Question:
'''
<p>This is one of the most accurate answers that is able to resolve the birthday of 29th of Feb compared to any year of 28th Feb.
</p>
<pre class=\ "lang-cs prettyprint-override">
<code>public int GetAge(DateTime birthDate)
'''
I want to develop on my display page of answers and using this tags from API for building page.
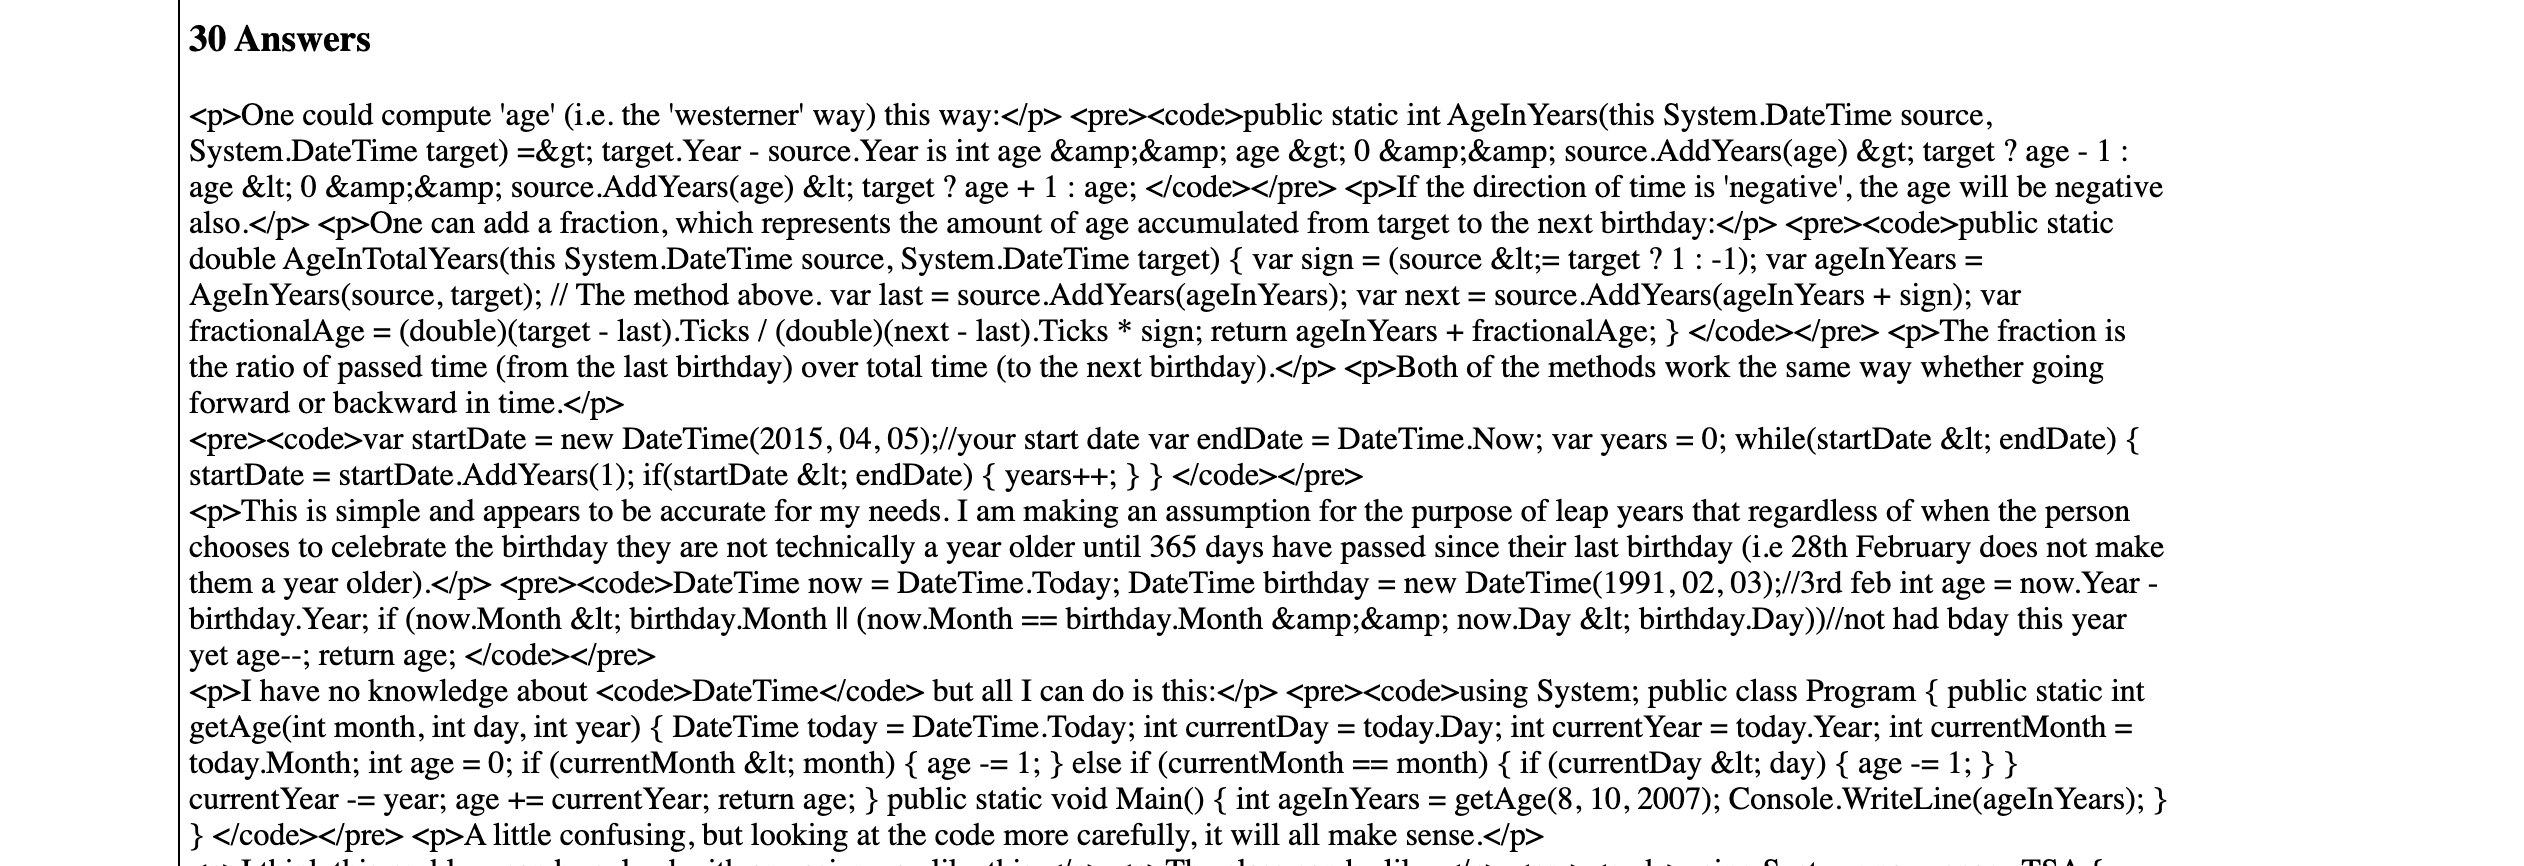
Answer: See <URL>
'''
import React from 'react';
import { render } from 'react-dom';
const htmlString = '<h1>Hello World! </h1>';
const App = () => (
<div dangerouslySetInnerHTML={{ __html: htmlString }} />
);
render(<App />, document.getElementById('root'));
'''
good luck. aliz_dev from IRAN.